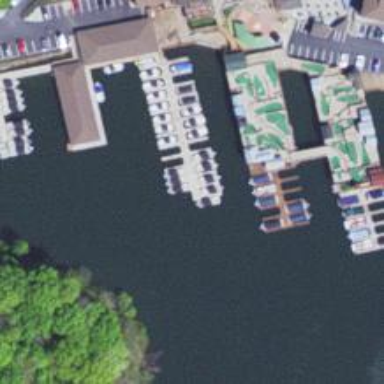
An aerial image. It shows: Pier with mooring facilities.